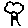
Label: tree